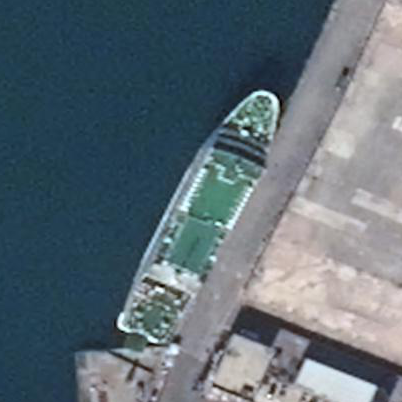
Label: civil